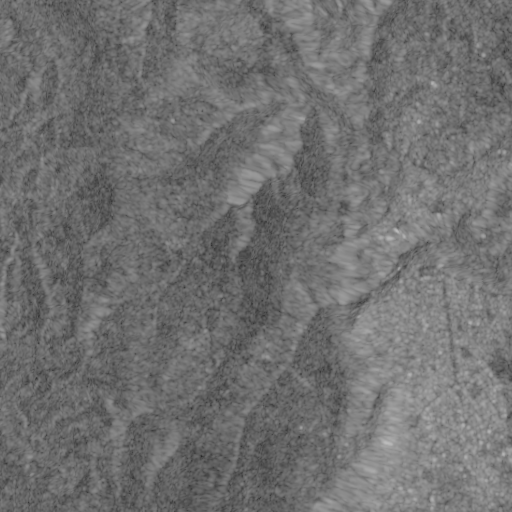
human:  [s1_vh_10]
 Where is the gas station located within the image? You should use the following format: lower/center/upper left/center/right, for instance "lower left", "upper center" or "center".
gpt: The gas station is located in the lower right of the image.
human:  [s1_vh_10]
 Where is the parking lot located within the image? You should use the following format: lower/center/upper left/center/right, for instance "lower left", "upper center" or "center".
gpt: The parking lot is located in the lower right of the image.
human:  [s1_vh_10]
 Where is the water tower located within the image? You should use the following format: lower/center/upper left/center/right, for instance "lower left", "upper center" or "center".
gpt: The water tower is located in the lower right of the image.
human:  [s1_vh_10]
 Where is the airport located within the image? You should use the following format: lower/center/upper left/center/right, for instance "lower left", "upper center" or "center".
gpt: There is no airport in the image.

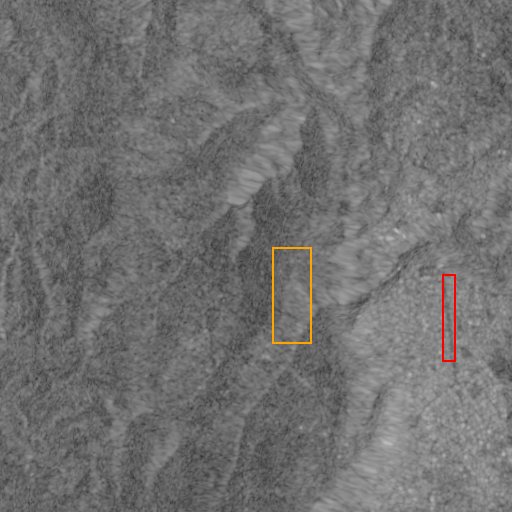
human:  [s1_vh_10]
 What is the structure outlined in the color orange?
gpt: The structure outlined in orange is a crop field.
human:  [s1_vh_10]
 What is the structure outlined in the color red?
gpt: The structure outlined in red is a park.
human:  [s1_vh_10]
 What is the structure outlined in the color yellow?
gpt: There is no yellow outline.